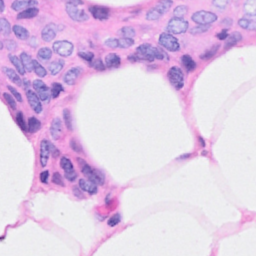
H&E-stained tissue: Breast